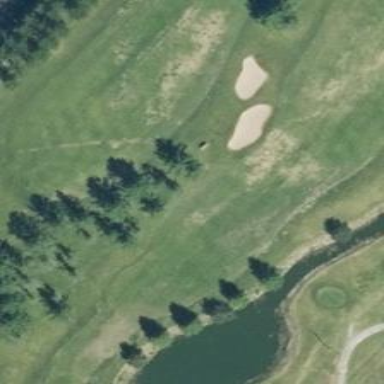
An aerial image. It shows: Grassy area designated as golf fairway.